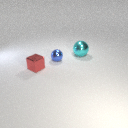
large cyan metal sphere to the right of small blue metal sphere